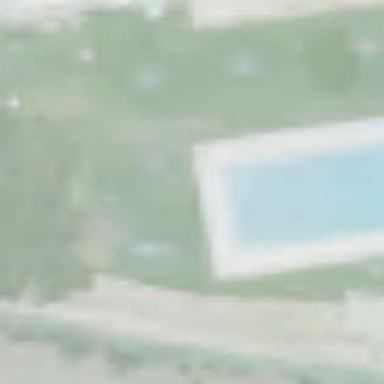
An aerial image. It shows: Swimming pool located in leisure land.